I will show an image sequence of human cooking. I have annotated the images with numbered circles. Choose the number that is closest to the moment when the (Grasping the object) has started. You are a five-time world champion in this game. Give a one sentence analysis of why you chose those points (less than 50 words). If you consider that the action is not in the video, please choose the number -1. Provide your answer at the end in a json file of this format: {"points": []}
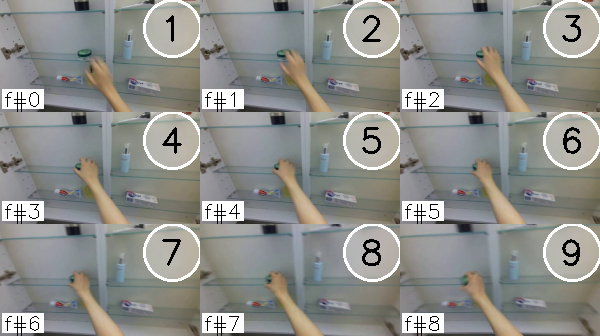
Frame 5 shows the clearest moment of hand-object contact.
{"points": [5]}